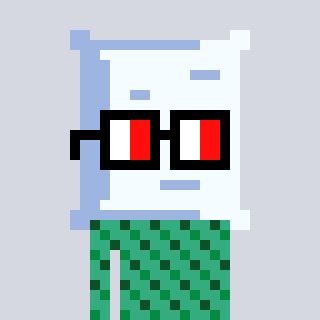
a pixel art character with square glasses with black frames and red eyes, a pillow-shaped head and a teal-colored body on a cool background